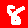
Digit: 8